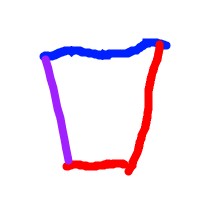
Shape: trapezoid